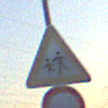
Verkehrszeichen: KinderRechts
Zusatzzeichen unten: VerbotUeberholenEinspurigeFahrzeuge
Umgebung: Outdoor, Nature
Tageszeit: Dawn
Wetter: Clear
Licht: Natural
Jahreszeit: NotSpecified
Kontrast: LowContrast